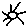
Label: sun